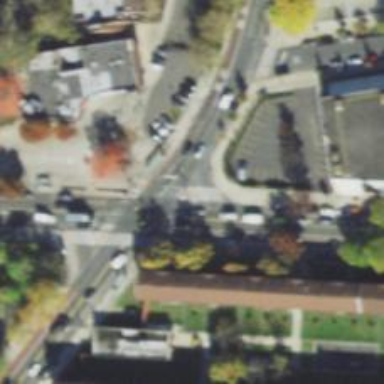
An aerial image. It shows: Footway located on traffic island.